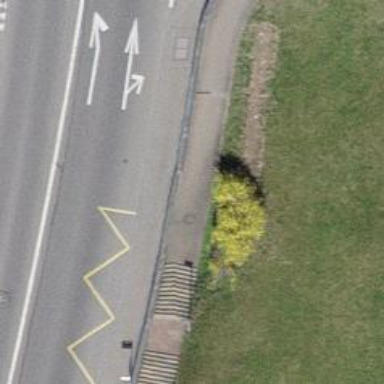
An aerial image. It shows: Set of steps on the road.